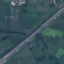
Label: Highway